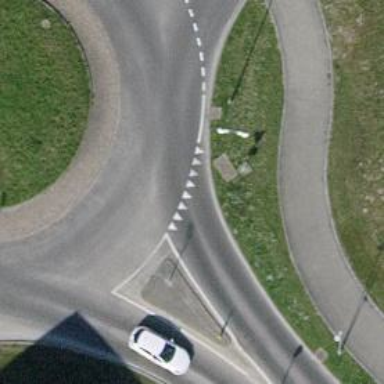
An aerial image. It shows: Tertiary road with sidewalk.